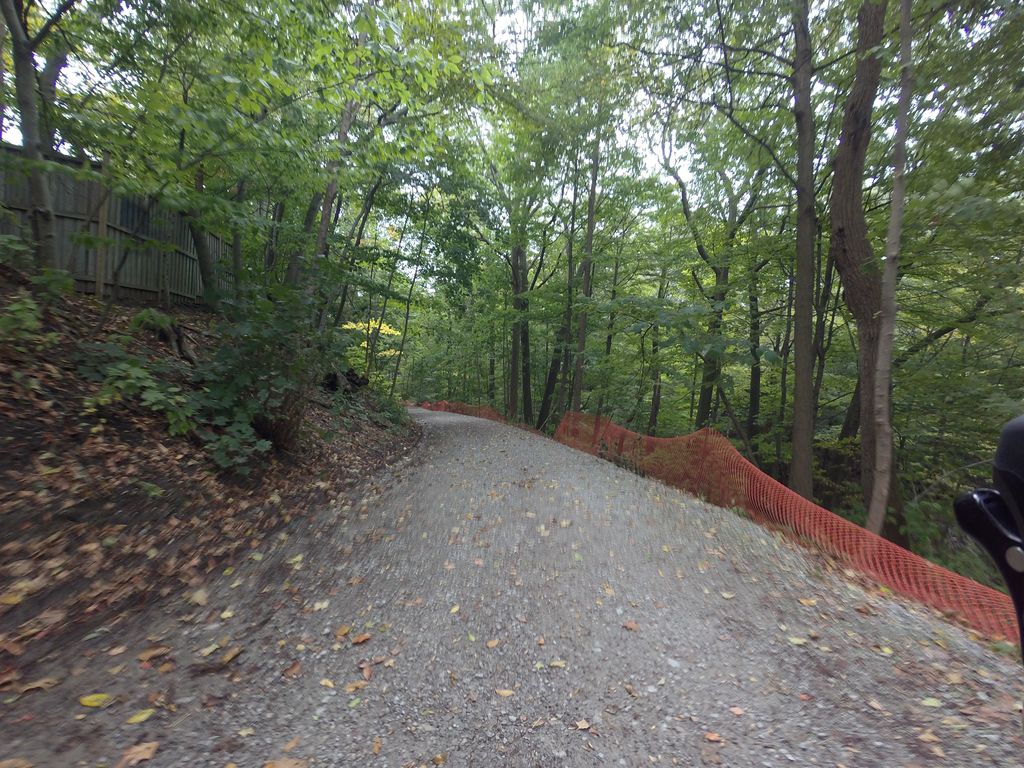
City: toronto